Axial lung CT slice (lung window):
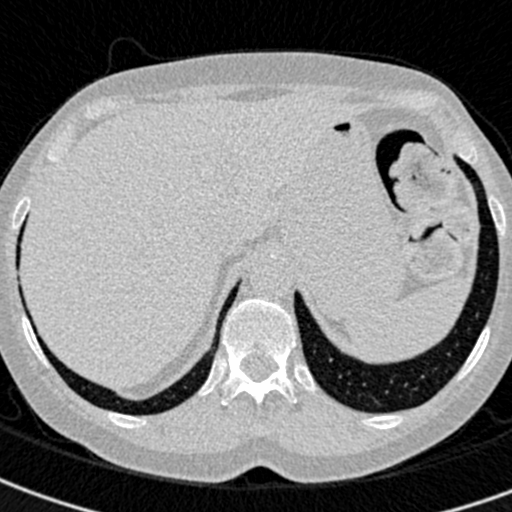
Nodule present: no